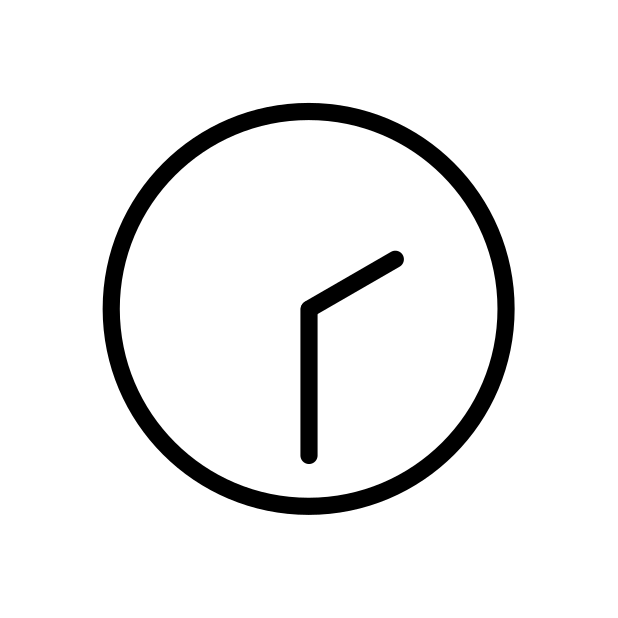
Emoji: 🕝
Name: clock face two-thirty
Unicode: 0x1f55d